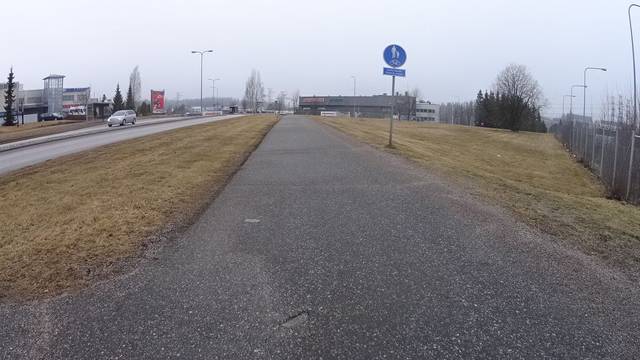
Region: Finland
Coordinates: 60.296, 24.892